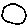
Label: moon